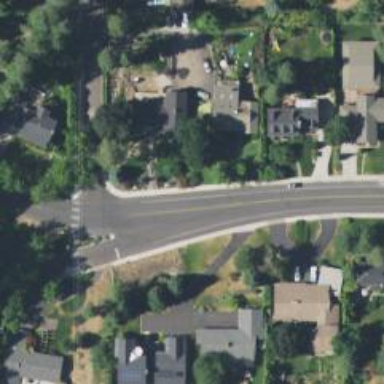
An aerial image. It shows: Tertiary road with asphalt surface and sidewalk on the left.